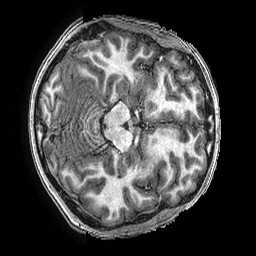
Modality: T1w
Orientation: axial
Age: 13
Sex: male
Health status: ill
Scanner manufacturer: ge
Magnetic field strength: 3 T
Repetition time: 0.00766 s
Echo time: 0.003476 s